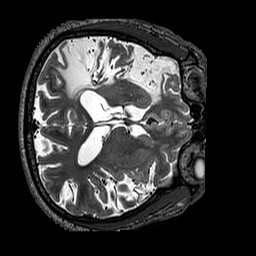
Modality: T2w
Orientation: axial
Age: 56
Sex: male
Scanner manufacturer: siemens
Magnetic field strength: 3 T
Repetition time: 3.2 s
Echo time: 0.567 s